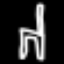
Label: chair